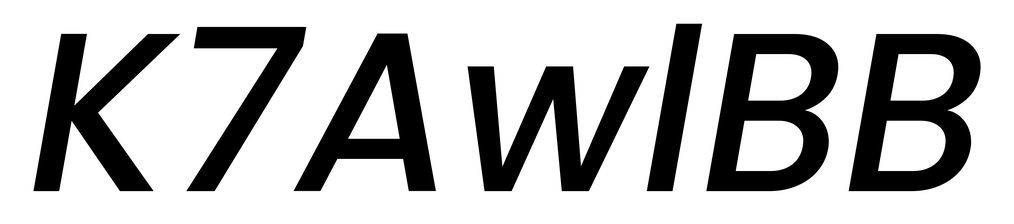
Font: Poppins-MediumItalic